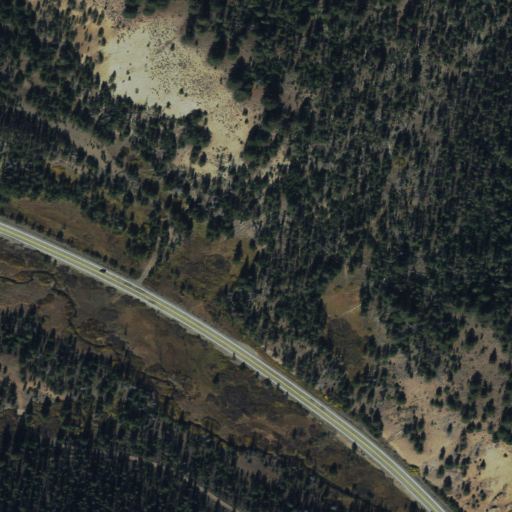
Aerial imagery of valley in Idaho named Emma Gulch containing evergreen forest, shrub, herbaceous wetlands, woody wetlands, low intensity development, and open development